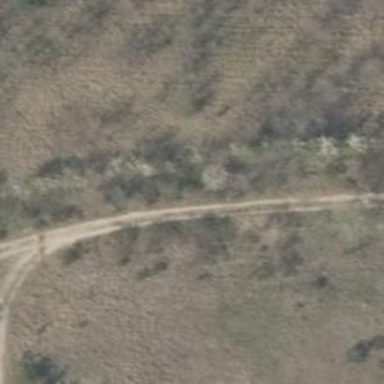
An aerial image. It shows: Ground path.